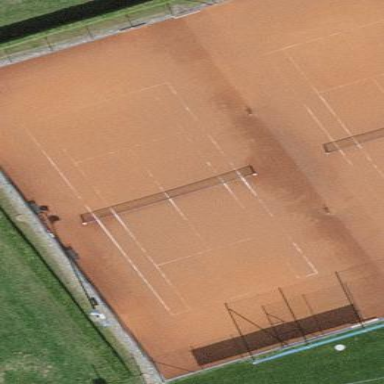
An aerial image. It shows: Tennis court in leisure pitch.